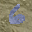
Label: 6